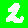
Digit: 2